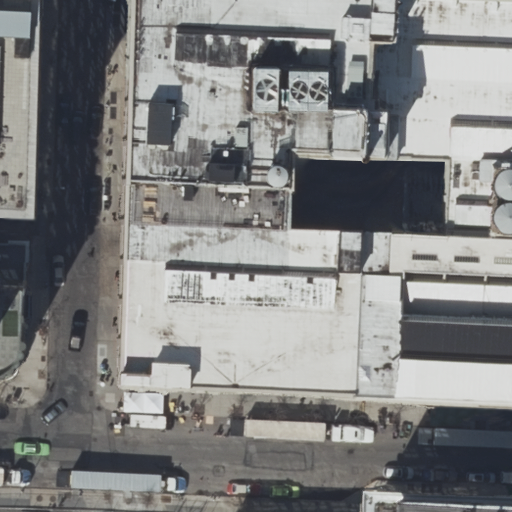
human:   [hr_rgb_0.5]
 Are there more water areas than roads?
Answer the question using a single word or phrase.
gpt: no

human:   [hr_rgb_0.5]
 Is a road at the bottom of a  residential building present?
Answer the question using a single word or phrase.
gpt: yes

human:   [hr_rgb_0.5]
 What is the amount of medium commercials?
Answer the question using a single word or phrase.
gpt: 1

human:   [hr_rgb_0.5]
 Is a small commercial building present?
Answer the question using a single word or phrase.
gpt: no

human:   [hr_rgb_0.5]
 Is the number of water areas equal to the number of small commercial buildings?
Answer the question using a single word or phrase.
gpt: yes

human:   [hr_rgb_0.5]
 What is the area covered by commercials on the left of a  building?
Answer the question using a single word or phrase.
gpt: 151m2

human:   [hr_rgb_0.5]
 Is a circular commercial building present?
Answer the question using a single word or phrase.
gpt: no

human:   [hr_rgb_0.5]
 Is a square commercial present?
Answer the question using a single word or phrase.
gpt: no

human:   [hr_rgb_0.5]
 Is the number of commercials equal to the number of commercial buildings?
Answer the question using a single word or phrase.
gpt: no

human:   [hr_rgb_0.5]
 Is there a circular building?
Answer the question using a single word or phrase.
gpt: no

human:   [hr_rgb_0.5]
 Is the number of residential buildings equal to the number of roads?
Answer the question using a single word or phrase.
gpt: no

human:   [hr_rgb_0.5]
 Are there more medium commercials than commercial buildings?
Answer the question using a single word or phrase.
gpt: yes

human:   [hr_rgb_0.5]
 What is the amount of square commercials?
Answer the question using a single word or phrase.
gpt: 0

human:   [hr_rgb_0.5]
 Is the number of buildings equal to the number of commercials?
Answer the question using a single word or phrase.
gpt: no

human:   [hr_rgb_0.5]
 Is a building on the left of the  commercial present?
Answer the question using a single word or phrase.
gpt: yes

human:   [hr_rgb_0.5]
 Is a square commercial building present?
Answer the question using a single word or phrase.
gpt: no

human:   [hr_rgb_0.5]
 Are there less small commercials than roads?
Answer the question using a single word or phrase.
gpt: yes

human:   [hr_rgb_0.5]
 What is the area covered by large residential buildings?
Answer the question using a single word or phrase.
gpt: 3986m2

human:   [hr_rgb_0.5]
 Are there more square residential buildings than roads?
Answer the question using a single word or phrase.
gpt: no

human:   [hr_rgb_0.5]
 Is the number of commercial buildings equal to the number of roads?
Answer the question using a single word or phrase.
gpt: no

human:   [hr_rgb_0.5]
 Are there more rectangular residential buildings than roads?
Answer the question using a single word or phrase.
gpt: yes

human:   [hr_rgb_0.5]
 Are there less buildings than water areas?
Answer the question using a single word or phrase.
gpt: no

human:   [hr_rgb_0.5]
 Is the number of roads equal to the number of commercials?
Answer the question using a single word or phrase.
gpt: no

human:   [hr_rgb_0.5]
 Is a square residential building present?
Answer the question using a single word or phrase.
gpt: no

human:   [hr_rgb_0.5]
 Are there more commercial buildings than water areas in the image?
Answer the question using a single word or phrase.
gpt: no

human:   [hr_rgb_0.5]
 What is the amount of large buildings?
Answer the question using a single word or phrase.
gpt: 3

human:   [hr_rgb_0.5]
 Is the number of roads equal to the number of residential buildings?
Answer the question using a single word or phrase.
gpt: no

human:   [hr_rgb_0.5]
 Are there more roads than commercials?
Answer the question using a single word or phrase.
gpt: yes

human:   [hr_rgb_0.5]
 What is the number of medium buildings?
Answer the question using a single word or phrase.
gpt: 1

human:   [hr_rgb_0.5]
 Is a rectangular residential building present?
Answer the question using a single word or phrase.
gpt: yes

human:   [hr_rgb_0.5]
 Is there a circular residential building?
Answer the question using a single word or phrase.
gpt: no

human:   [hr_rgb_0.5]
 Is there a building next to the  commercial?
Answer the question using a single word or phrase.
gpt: yes

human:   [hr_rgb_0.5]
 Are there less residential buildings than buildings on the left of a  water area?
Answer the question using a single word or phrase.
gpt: no

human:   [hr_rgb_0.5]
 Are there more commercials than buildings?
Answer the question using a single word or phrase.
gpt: no

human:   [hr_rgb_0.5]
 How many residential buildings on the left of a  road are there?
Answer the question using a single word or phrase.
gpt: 3

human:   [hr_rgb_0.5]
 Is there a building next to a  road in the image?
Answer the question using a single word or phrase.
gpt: yes